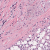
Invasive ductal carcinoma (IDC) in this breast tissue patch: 1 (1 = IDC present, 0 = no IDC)